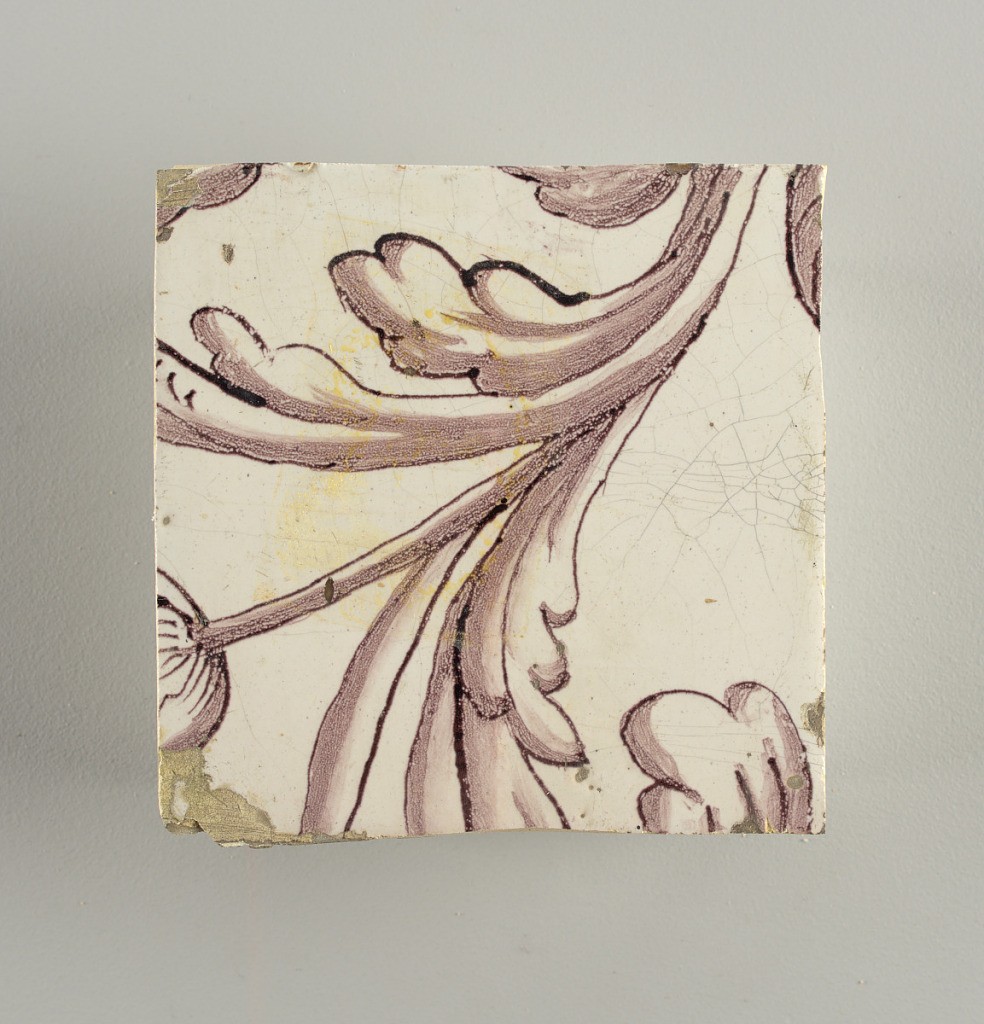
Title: Wall facing
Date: ca. 1725
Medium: Tin-glazed earthenware, underglaze
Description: Horizontal rectangle.  Thirty-seven tiles wide and twenty-one high with opening for door or window nineteen and one-half tiles high and twelve wide.  To left and right of opening, centered canopy above. Left, woman representing Hope, right, a sculputure urn.  Centered above opening, a mascaron.  Arabesque design of foliage.